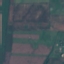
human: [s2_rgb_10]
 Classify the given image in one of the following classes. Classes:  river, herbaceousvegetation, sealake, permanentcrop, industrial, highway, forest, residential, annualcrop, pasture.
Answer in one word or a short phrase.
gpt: Pasture